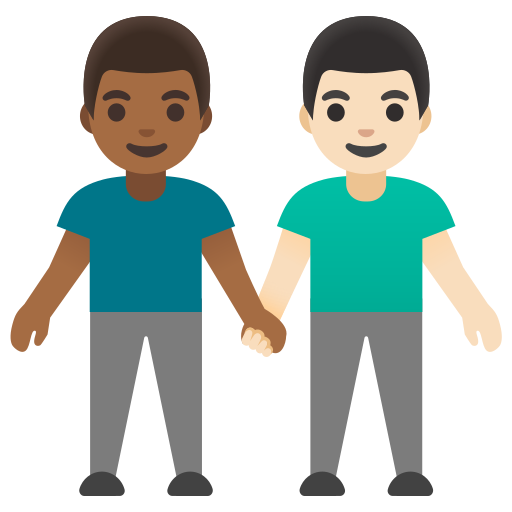
Emoji: 👨🏾‍🤝‍👨🏻